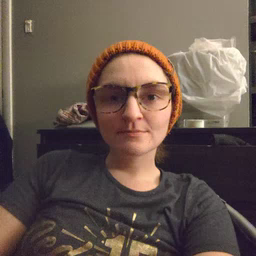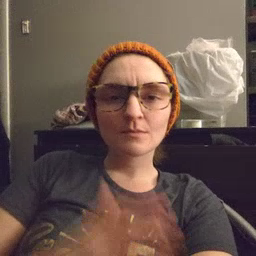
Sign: why